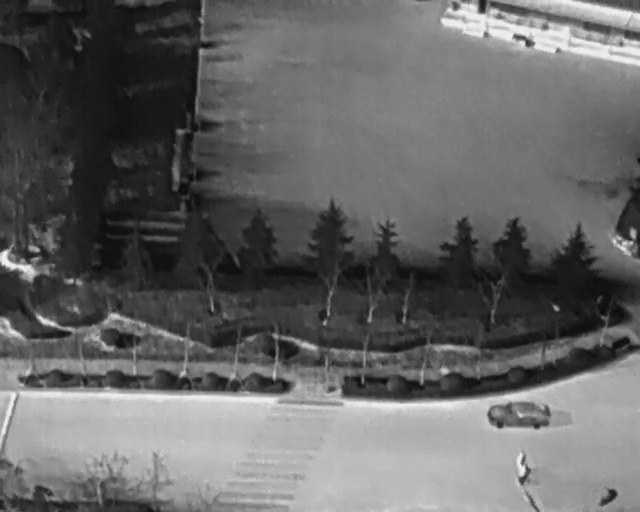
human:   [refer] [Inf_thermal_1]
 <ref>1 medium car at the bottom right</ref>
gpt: <box>[[78, 74, 83, 87, 2]]</box>